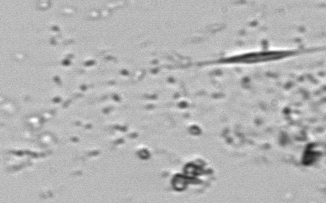
Label: Phaeocystis_debris